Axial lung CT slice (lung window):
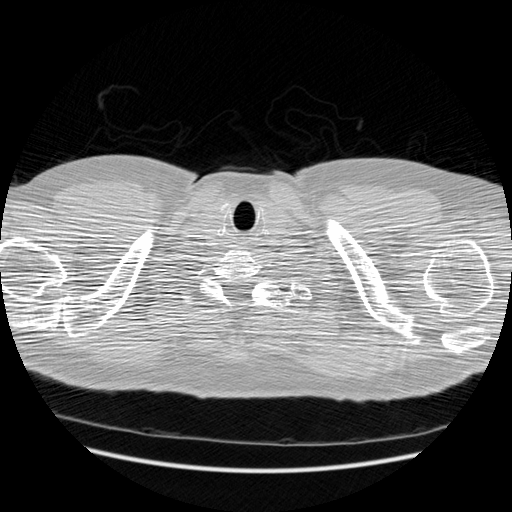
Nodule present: no